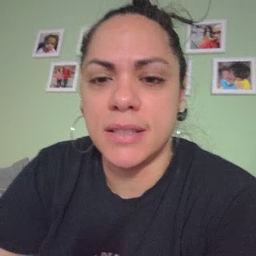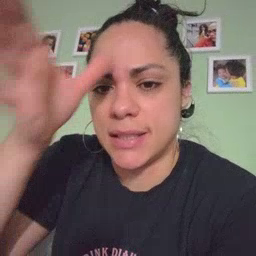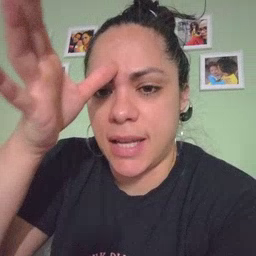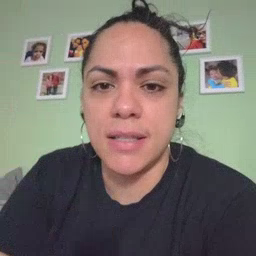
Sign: dad